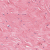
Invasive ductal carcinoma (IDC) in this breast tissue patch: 0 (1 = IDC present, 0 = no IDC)